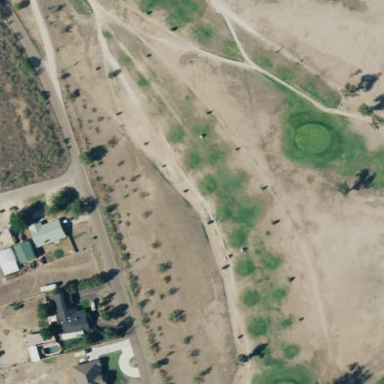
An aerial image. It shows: Well-maintained grassy area designated as golf fairway.